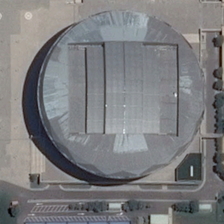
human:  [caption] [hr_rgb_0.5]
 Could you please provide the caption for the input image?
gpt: some green trees are near a gray circle center building .

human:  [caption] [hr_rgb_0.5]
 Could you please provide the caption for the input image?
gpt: some green trees are near a gray circle center building .

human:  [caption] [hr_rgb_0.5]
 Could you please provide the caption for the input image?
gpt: some green trees are near a gray circle center building .

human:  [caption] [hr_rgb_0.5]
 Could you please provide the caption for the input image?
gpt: some green trees are near a gray circle center building .

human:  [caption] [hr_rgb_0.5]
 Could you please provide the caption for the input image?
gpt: some green trees are near a gray circle center building .